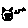
Label: cat